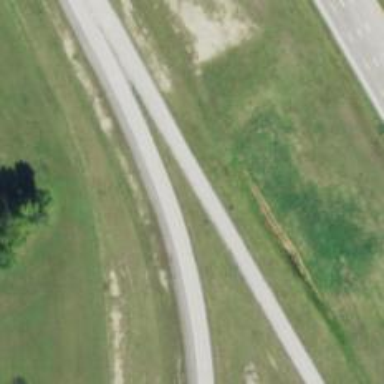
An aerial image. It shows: Raceway road.